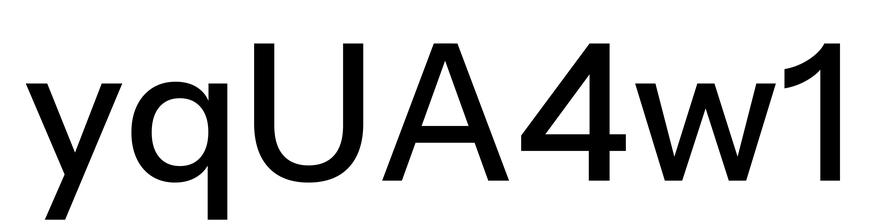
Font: InstrumentSans_Medium